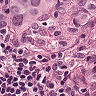
Metastatic tissue present: yes